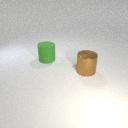
large brown metal cylinder to the right of large green rubber cylinder